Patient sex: M
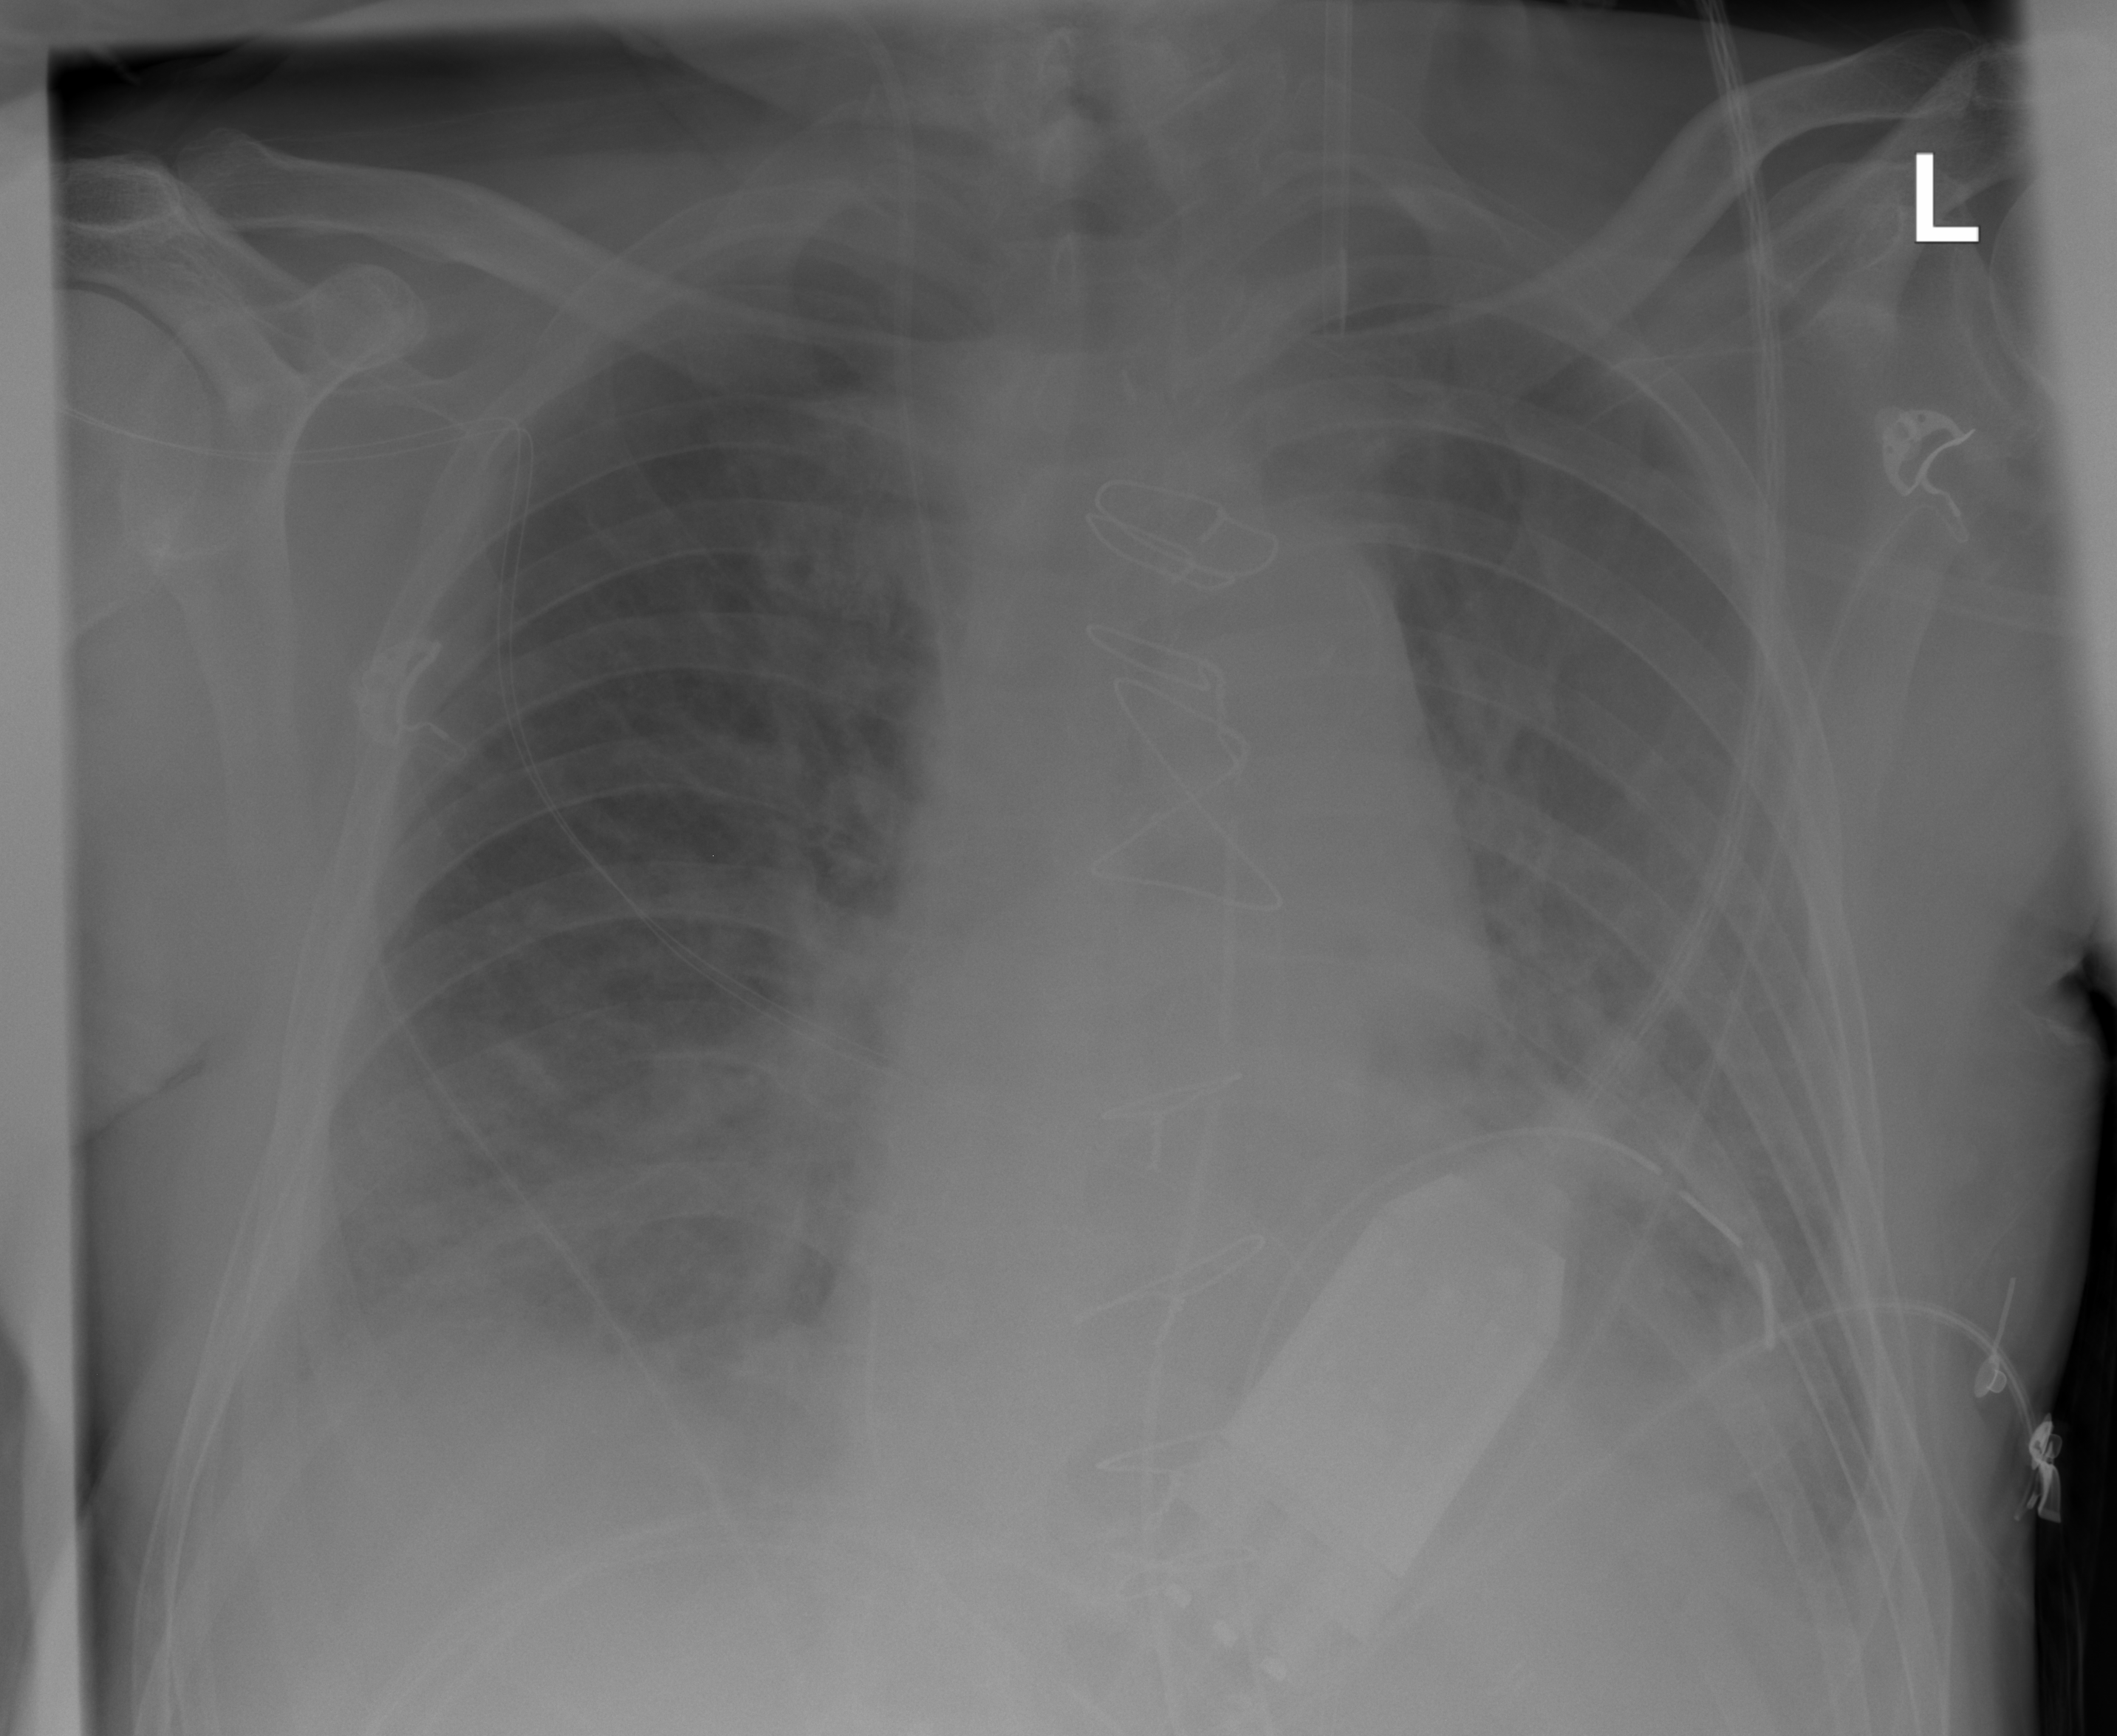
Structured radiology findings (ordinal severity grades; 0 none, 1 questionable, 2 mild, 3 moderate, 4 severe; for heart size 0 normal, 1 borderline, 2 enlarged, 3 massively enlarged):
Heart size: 2
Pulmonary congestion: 2
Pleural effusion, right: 0
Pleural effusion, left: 2
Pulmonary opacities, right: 2
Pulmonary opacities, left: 2
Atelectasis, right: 2
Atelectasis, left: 2